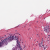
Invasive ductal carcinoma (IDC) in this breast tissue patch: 0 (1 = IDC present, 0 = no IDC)